Interaction volume radius: 5 \u00c5
Interaction volume height: 40 \u00c5
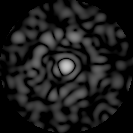
Disorder parameter: 0.8251